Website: crate-barrel
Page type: gifting
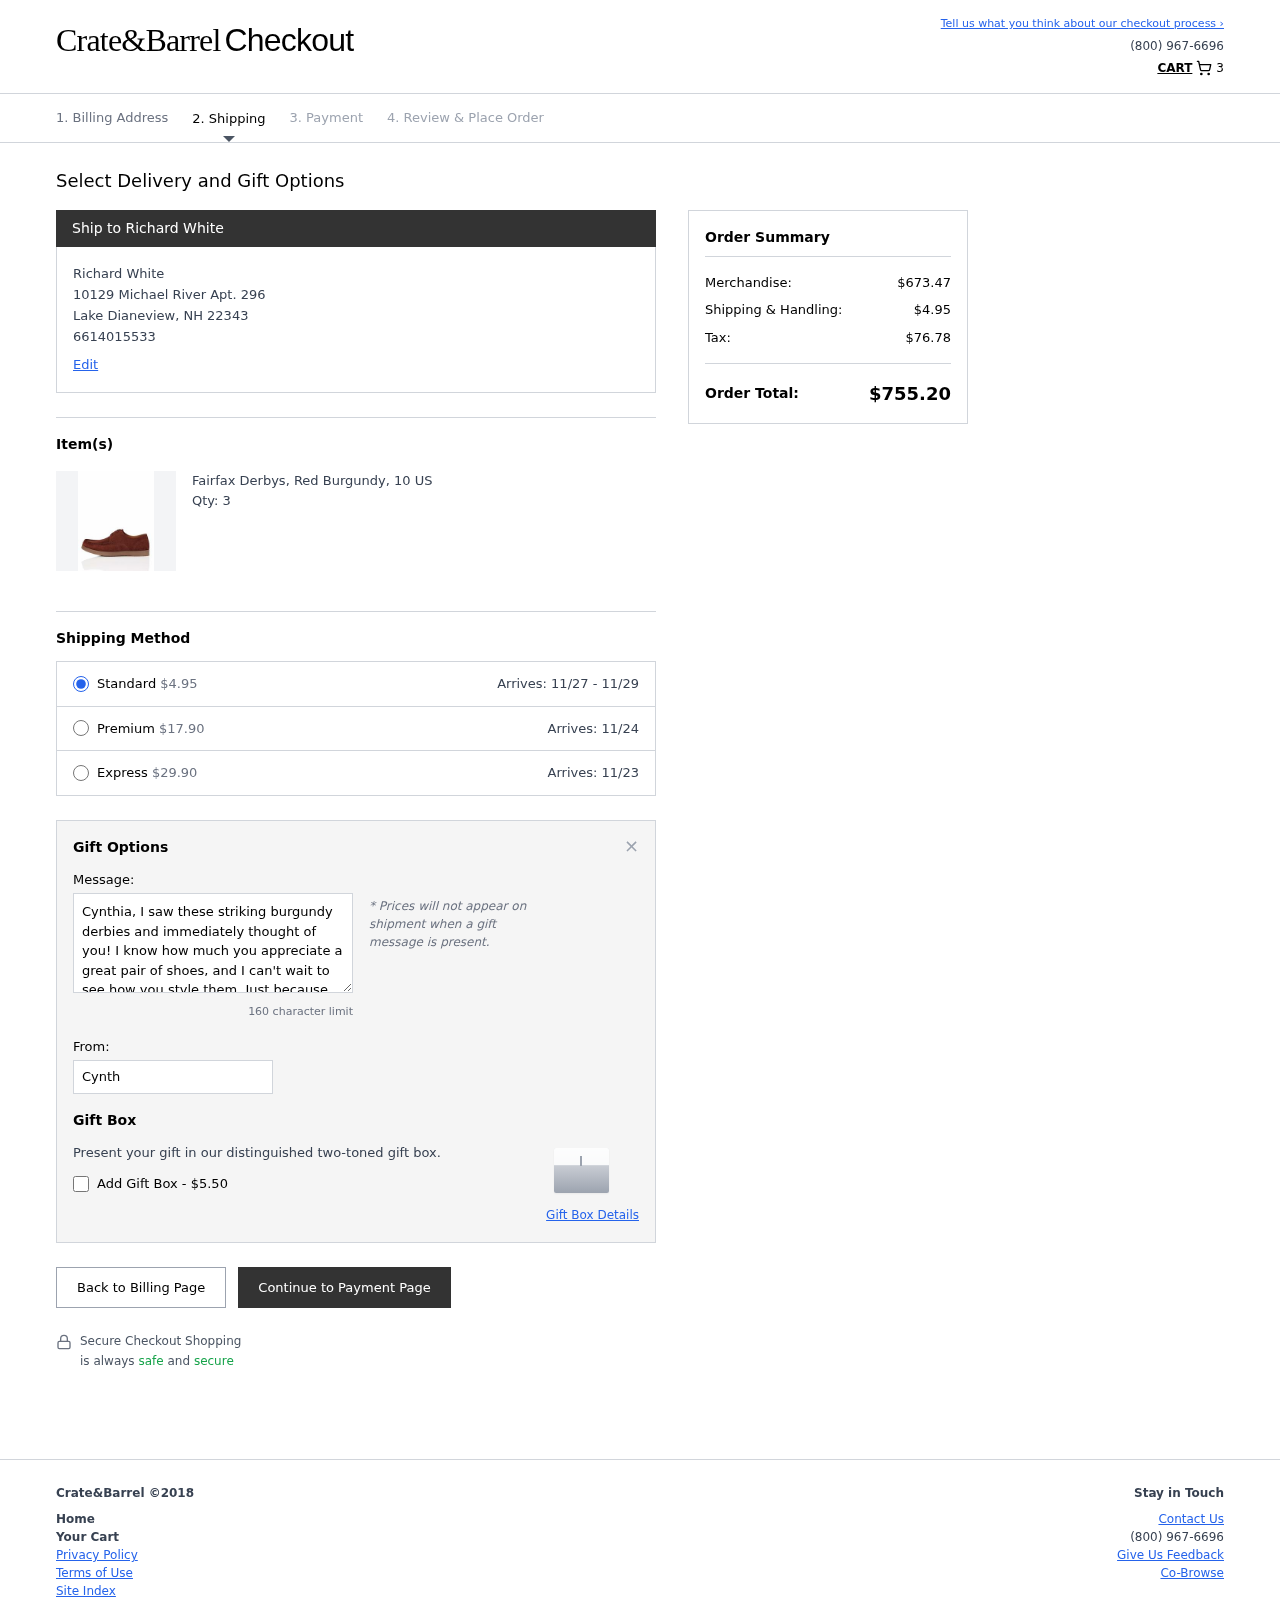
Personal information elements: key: PII_CITY
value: Lake Dianeview
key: PII_FULLNAME
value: Richard White
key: PII_GIFT_FIRSTNAME
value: Cynthia
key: PII_GIFT_MESSAGE
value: Cynthia, I saw these striking burgundy derbies and immediately thought of you! I know how much you appreciate a great pair of shoes, and I can't wait to see how you style them. Just because you deserve a little something special!
Richard
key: PII_PHONE
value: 6614015533
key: PII_POSTCODE
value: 22343
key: PII_STATE_ABBR
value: NH
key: PII_STREET
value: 10129 Michael River Apt. 296
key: PII_FULLNAME2
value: Richard White
Product elements: key: PRODUCT1_NAME
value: Fairfax Derbys, Red Burgundy, 10 US
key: PRODUCT1_QUANTITY
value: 3
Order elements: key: ORDER_NUM_ITEMS
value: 3
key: ORDER_SHIPPING_COST
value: $4.95
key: ORDER_DELIVERY_DATE_RANGE
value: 11/27 - 11/29
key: ORDER_PREMIUM_SHIPPING
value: $17.90
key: ORDER_PREMIUM_DATE
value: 11/24
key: ORDER_EXPRESS_SHIPPING
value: $29.90
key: ORDER_EXPRESS_DATE
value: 11/23
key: ORDER_SUBTOTAL
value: $673.47
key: ORDER_TAX
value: $76.78
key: ORDER_TOTAL
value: $755.20